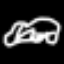
Label: squiggle